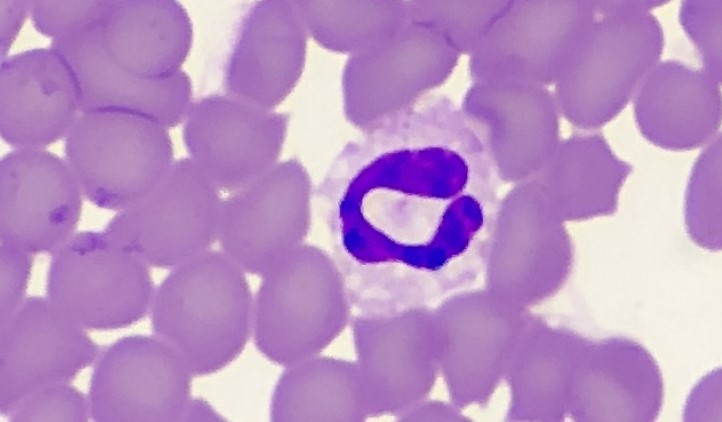
White blood cell type: Neutrophil